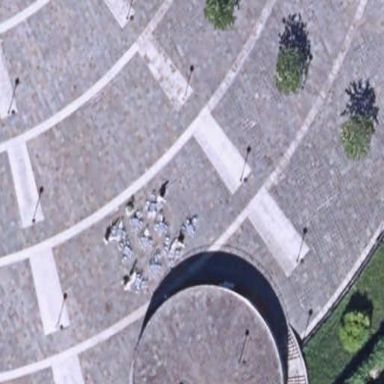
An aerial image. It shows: Pedestrian road paved with paving stones.